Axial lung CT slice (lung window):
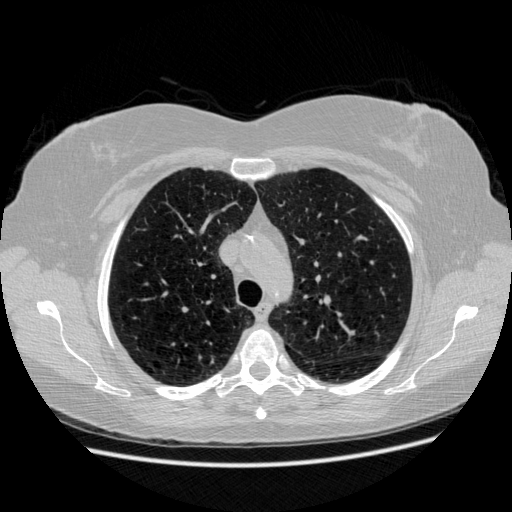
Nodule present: no